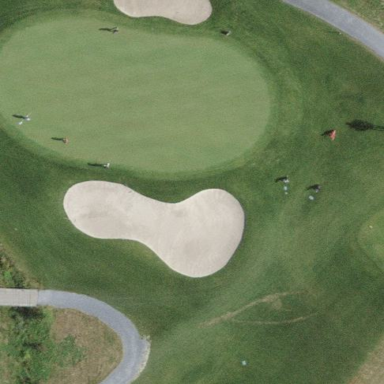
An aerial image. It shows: Golf rough area.